Field crop: tomato
Growth stage: 1
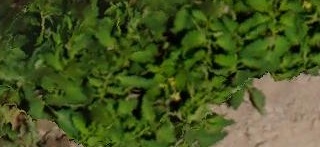
Species: tomato